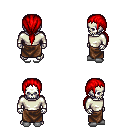
a pixel art fantasy rpg character, male body template, skeleton, white long-sleeve shirt, robe skirt, red ponytail hairstyle, white slippers, four views (front, back, left, right), 2x2 character sprite sheet, small pixel art, hard edges, no anti-aliasing